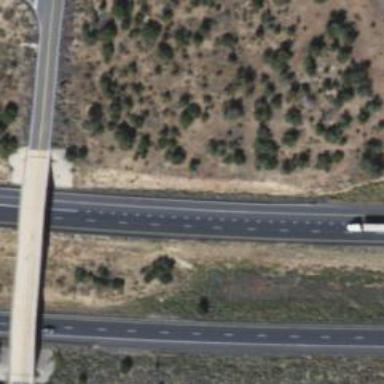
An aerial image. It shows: Asphalt motorway.